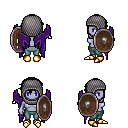
a pixel art fantasy rpg character, female body template, dark elf, purple skin, purple wings, teal pants, black short bangs hairstyle, chain hood, gold boots, shield, four views (front, back, left, right), 2x2 character sprite sheet, small pixel art, hard edges, no anti-aliasing